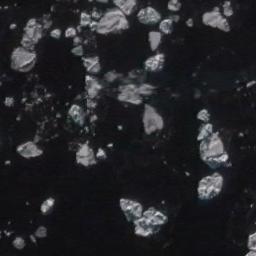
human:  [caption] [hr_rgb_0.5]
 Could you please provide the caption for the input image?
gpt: Many ice cubes of various sizes are scattered floating on the blue sea .

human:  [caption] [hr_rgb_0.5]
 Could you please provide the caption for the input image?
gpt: There are sea ice of different sizes .

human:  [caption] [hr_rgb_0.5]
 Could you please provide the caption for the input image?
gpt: A lot of sea ice of different sizes and thickness floats in the deep blue sea .

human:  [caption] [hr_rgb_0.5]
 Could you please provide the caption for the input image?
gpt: There are many ice on the dark blue sea .

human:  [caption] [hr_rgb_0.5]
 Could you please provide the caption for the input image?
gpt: There are many pieces of sea ice .